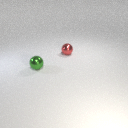
small red metal sphere behind small green metal sphere